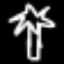
Label: palm tree